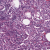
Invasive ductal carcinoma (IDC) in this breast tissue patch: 1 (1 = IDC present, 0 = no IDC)